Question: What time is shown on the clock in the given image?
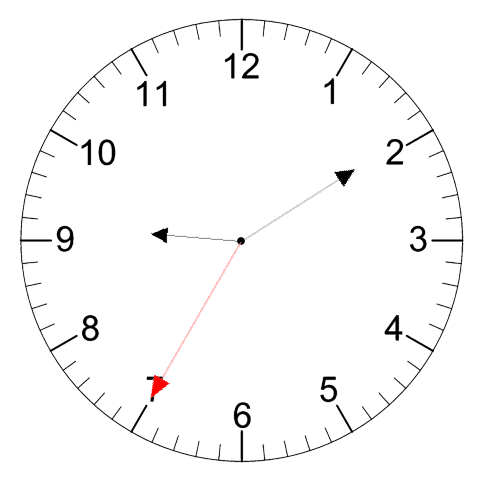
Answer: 09:09:35